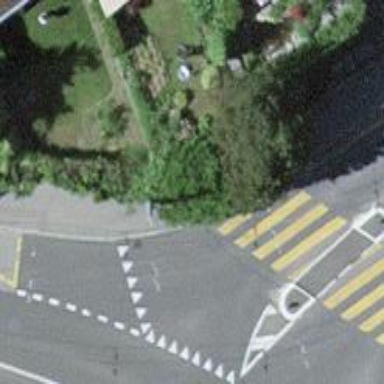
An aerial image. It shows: Kerb serving as barrier.